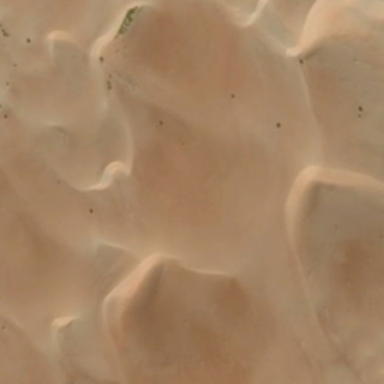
Several ripples are in a piece of yellow desert .